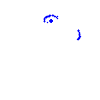
Particle: pion